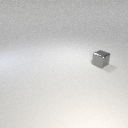
small gray metal cube